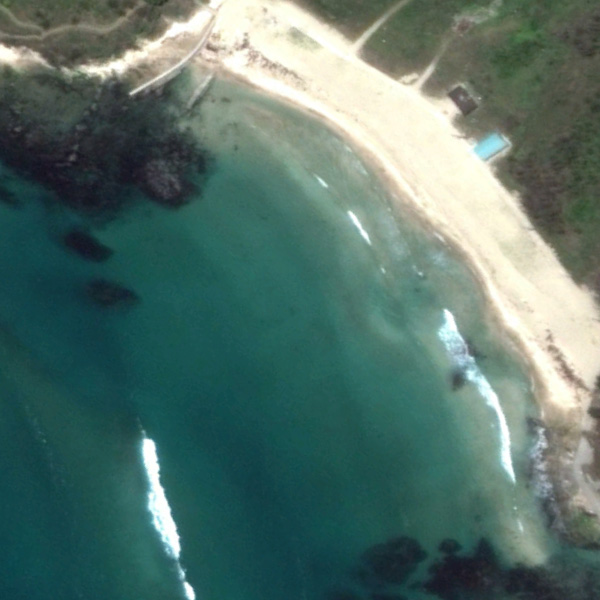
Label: Beach